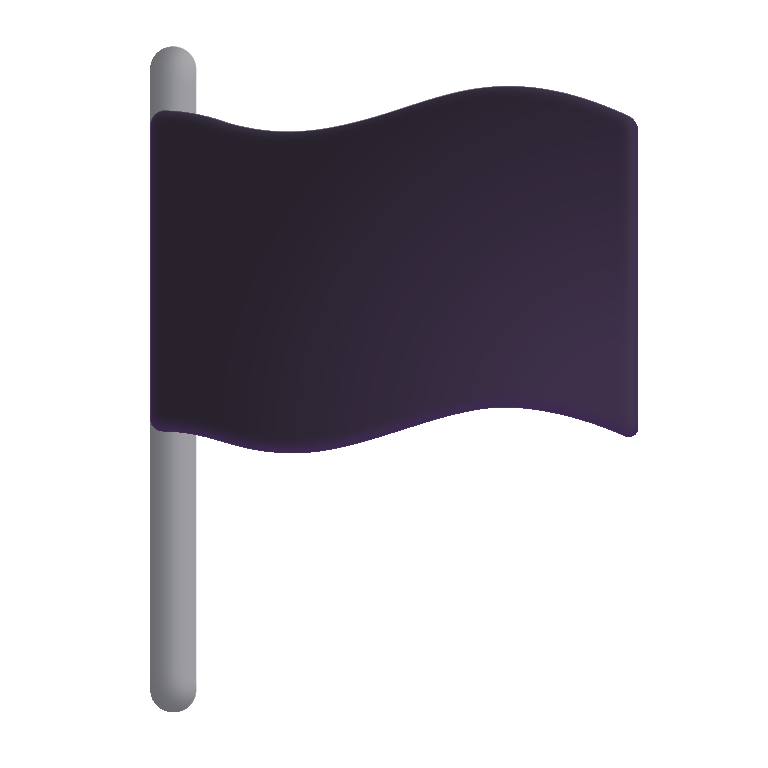
black flag color